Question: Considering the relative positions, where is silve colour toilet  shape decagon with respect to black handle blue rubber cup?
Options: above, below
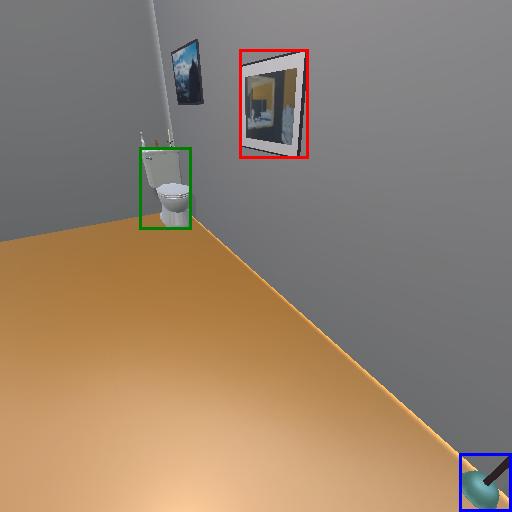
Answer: above